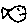
Label: fish